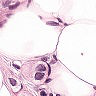
Metastatic tissue present: yes